Question: I'm trying to implement a widget (an improvised toolbox) that will be placed on the right side of the scene.
It should looks like this:

There's a problem to place it correctly there and keep at the same size and position while moving and scaling the view.
The widget itself is a QComboBox. I tryed to put it in a scene as a QGraphicsWidget, set a ZValue to a high number and set it to QGraphicsLinearLayout. Unfortunately, i can't align it to the left side and i feel that I'm doing it in a wrong way.
Here's a sketch:
'''
from PySide2 import QtWidgets, QtCore, QtGui
import sys
def hex2QColor(color):
r = int(color[0:2], 16)
g = int(color[2:4], 16)
b = int(color[4:6], 16)
return QtGui.QColor(r, g, b)
class rotateGroupBox(QtWidgets.QGroupBox):
"""Create content to fill the widget"""
def __init__(self, parent=None):
super(rotateGroupBox, self).__init__(parent)
self.setTitle("Rotation")
self.l_rotate = QtWidgets.QSpinBox()
self.l_rotate.setRange(0, 360)
self.r_rotate = QtWidgets.QSpinBox()
self.r_rotate.setRange(0, 360)
self.l_label = QtWidgets.QLabel("Left: ")
self.r_label = QtWidgets.QLabel("Right: ")
layout = QtWidgets.QVBoxLayout()
l1 = QtWidgets.QHBoxLayout()
l1.setContentsMargins(0,0,0,0)
l1.addWidget(self.l_label)
l1.addWidget(self.l_rotate)
l2 = QtWidgets.QHBoxLayout()
l2.setContentsMargins(0, 0, 0, 0)
l2.addWidget(self.r_label)
l2.addWidget(self.r_rotate)
layout.addLayout(l1)
layout.addLayout(l2)
self.setLayout(layout)
class propertyBox(QtWidgets.QWidget):
def __init__(self, parent=None):
super(propertyBox, self).__init__(parent)
self.setWindowFlags(QtCore.Qt.FramelessWindowHint)
self.setAttribute(QtCore.Qt.WA_TranslucentBackground)
self.backgroundColor = hex2QColor("efefef")
self.foregroundColor = hex2QColor("333333")
self.borderRadius = 10
self.__mousePressPos = None
self.__mouseMovePos = None
self.draggable = True
self.dragging_threshould = 5
self.__mousePressPos = None
self.__mouseMovePos = None
gr1 = rotateGroupBox(self)
gr2 = rotateGroupBox(self)
gr3 = rotateGroupBox(self)
gr4 = rotateGroupBox(self)
layout = QtWidgets.QVBoxLayout()
layout.addWidget(gr1)
layout.addWidget(gr2)
layout.addWidget(gr3)
layout.addWidget(gr4)
self.setLayout(layout)
def paintEvent(self, event):
# get current window size
s = self.size()
qp = QtGui.QPainter()
qp.begin(self)
#qp.setRenderHint(QtGui.QPainter.HighQualityAntialiasing, True)
qp.setPen(self.foregroundColor)
qp.setBrush(self.backgroundColor)
qp.drawRoundedRect(0, 0, s.width(), s.height(),
self.borderRadius, self.borderRadius)
qp.end()
class graphicsView(QtWidgets.QGraphicsView):
def __init__(self, parent=None):
super(graphicsView, self).__init__(parent)
def wheelEvent(self, event):
factor = 1.41 ** (-event.delta() / 240)
self.scale(factor, factor)
global RAW
RAW = True
def mousePressEvent(self, event):
if event.button() & QtCore.Qt.RightButton:
self.setDragMode(QtWidgets.QGraphicsView.ScrollHandDrag)
else:
super(graphicsView, self).mousePressEvent(event)
def mouseReleaseEvent(self, event):
if event.button() & QtCore.Qt.RightButton:
self.setDragMode(QtWidgets.QGraphicsView.RubberBandDrag)
else:
super(graphicsView, self).mouseReleaseEvent(event)
app = QtWidgets.QApplication(sys.argv)
window = graphicsView()
window.resize(1000, 500)
scene = QtWidgets.QGraphicsScene()
window.setScene(scene)
box = scene.addWidget(propertyBox())
layout = QtWidgets.QGraphicsLinearLayout()
layout.setContentsMargins(0,0,0,0)
#layout.setAlignment(box, QtCore.Qt.AlignRight) # doesn't work
layout.addItem(box)
form = QtWidgets.QGraphicsWidget()
#form.setWindowFlags(QtCore.Qt.WindowStaysOnTopHint)
form.setZValue(100000000)
form.setLayout(layout)
scene.addItem(form)
# Adding an item that should be overlapped by the property box
rect = QtWidgets.QGraphicsRectItem()
rect.setRect(0,0,200,200)
rect.setFlag(QtWidgets.QGraphicsItem.ItemIsMovable)
scene.addItem(rect)
window.show()
sys.exit(app.exec_())
'''
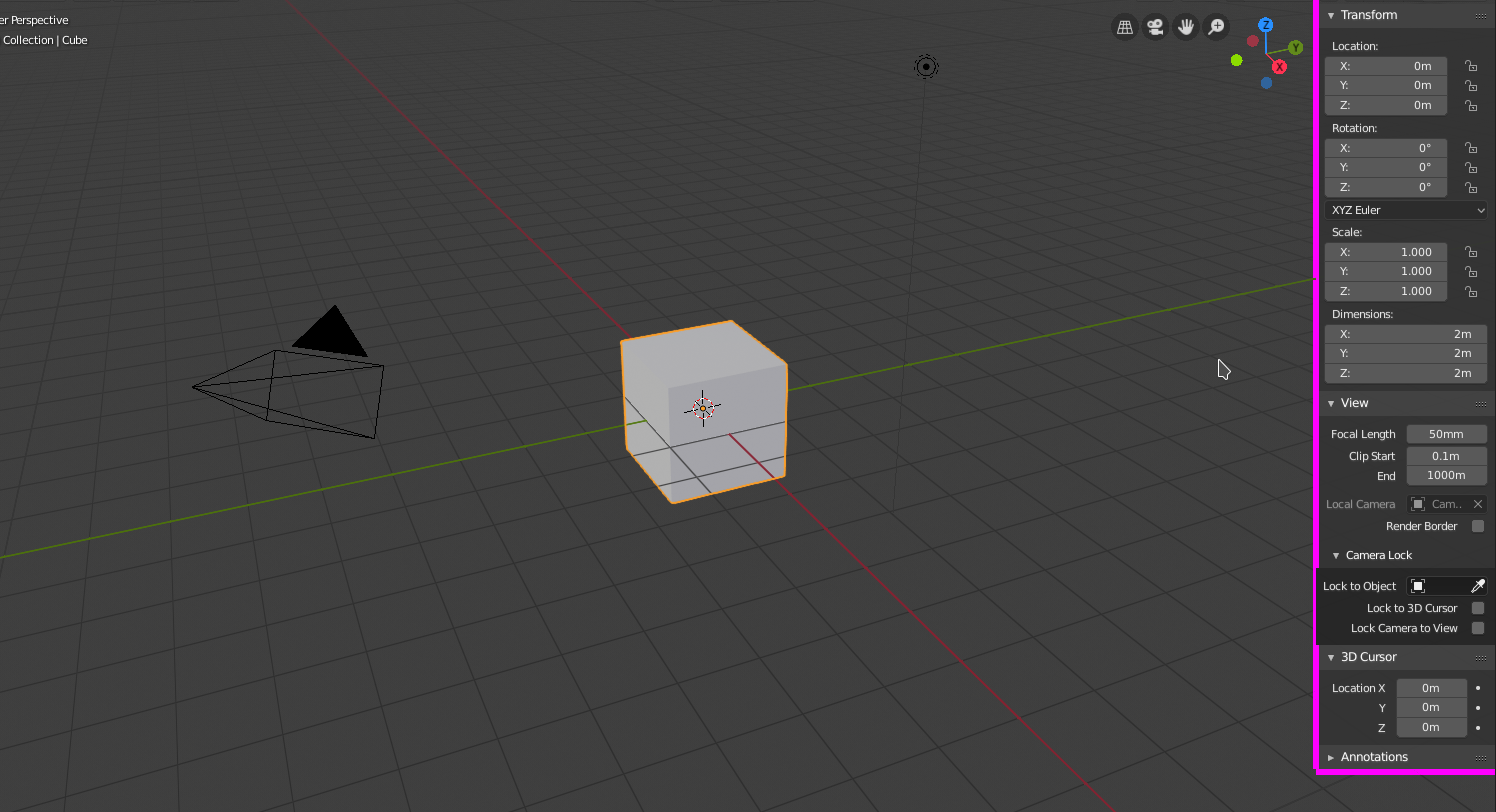
Answer: A possible solution is to make the widget a child of the viewport() and not an item so the transformations of the scene does not affect it. And adjust your position when the viewport() changes size:
'''
from PySide2 import QtCore, QtGui, QtWidgets
class RotateGroupBox(QtWidgets.QGroupBox):
"""Create content to fill the widget"""
def __init__(self, parent=None):
super(RotateGroupBox, self).__init__(parent)
self.setTitle("Rotation")
self.l_rotate = QtWidgets.QSpinBox()
self.l_rotate.setRange(0, 360)
self.r_rotate = QtWidgets.QSpinBox()
self.r_rotate.setRange(0, 360)
self.l_label = QtWidgets.QLabel("Left: ")
self.r_label = QtWidgets.QLabel("Right: ")
layout = QtWidgets.QVBoxLayout(self)
l1 = QtWidgets.QHBoxLayout()
l1.setContentsMargins(0, 0, 0, 0)
l1.addWidget(self.l_label)
l1.addWidget(self.l_rotate)
l2 = QtWidgets.QHBoxLayout()
l2.setContentsMargins(0, 0, 0, 0)
l2.addWidget(self.r_label)
l2.addWidget(self.r_rotate)
layout.addLayout(l1)
layout.addLayout(l2)
class PropertyBox(QtWidgets.QWidget):
def __init__(self, parent=None):
super(PropertyBox, self).__init__(parent)
self.setWindowFlags(QtCore.Qt.FramelessWindowHint)
self.setAttribute(QtCore.Qt.WA_TranslucentBackground)
self.backgroundColor = QtGui.QColor("salmon")
self.foregroundColor = QtGui.QColor("red")
self.borderRadius = 10
gr1 = RotateGroupBox()
gr2 = RotateGroupBox()
gr3 = RotateGroupBox()
gr4 = RotateGroupBox()
layout = QtWidgets.QVBoxLayout(self)
layout.addWidget(gr1)
layout.addWidget(gr2)
layout.addWidget(gr3)
layout.addWidget(gr4)
def paintEvent(self, event):
painter = QtGui.QPainter(self)
painter.setRenderHint(QtGui.QPainter.Antialiasing)
painter.setPen(self.foregroundColor)
painter.setBrush(self.backgroundColor)
rect = QtCore.QRectF(
QtCore.QPoint(),
self.size() - 0.5 * painter.pen().width() * QtCore.QSize(1, 1),
)
painter.drawRoundedRect(rect, self.borderRadius, self.borderRadius)
class GraphicsView(QtWidgets.QGraphicsView):
def __init__(self, parent=None):
super(GraphicsView, self).__init__(parent)
self.m_widgets = dict()
def wheelEvent(self, event):
factor = 1.41 ** (-event.delta() / 240)
self.scale(factor, factor)
def mousePressEvent(self, event):
if event.button() & QtCore.Qt.RightButton:
self.setDragMode(QtWidgets.QGraphicsView.ScrollHandDrag)
else:
super(GraphicsView, self).mousePressEvent(event)
def mouseReleaseEvent(self, event):
if event.button() & QtCore.Qt.RightButton:
self.setDragMode(QtWidgets.QGraphicsView.RubberBandDrag)
else:
super(GraphicsView, self).mouseReleaseEvent(event)
def addFixedWidget(self, widget, alignment):
widget.setParent(self.viewport())
self.m_widgets[widget] = alignment
def showEvent(self, event):
self._update_fixed_widgets()
super(GraphicsView, self).showEvent(event)
def resizeEvent(self, event):
self._update_fixed_widgets()
super(GraphicsView, self).resizeEvent(event)
def _update_fixed_widgets(self):
r = self.viewport().rect()
for w, a in self.m_widgets.items():
p = QtCore.QPoint()
if a & QtCore.Qt.AlignHCenter:
p.setX((r.width() - w.width()) / 2)
elif a & QtCore.Qt.AlignRight:
p.setX(r.width() - w.width())
if a & QtCore.Qt.AlignVCenter:
p.setY((r.height() - w.height()) / 2)
elif a & QtCore.Qt.AlignBottom:
p.setY(r.height() - w.height())
w.move(p)
if __name__ == "__main__":
import sys
app = QtWidgets.QApplication(sys.argv)
scene = QtWidgets.QGraphicsScene()
window = GraphicsView()
window.resize(1000, 500)
window.setScene(scene)
window.addFixedWidget(
PropertyBox(), QtCore.Qt.AlignRight | QtCore.Qt.AlignTop
)
rect = QtWidgets.QGraphicsRectItem()
rect.setRect(0, 0, 200, 200)
rect.setFlag(QtWidgets.QGraphicsItem.ItemIsMovable)
scene.addItem(rect)
window.show()
sys.exit(app.exec_())
'''
<URL>